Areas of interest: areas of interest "Meili Park"
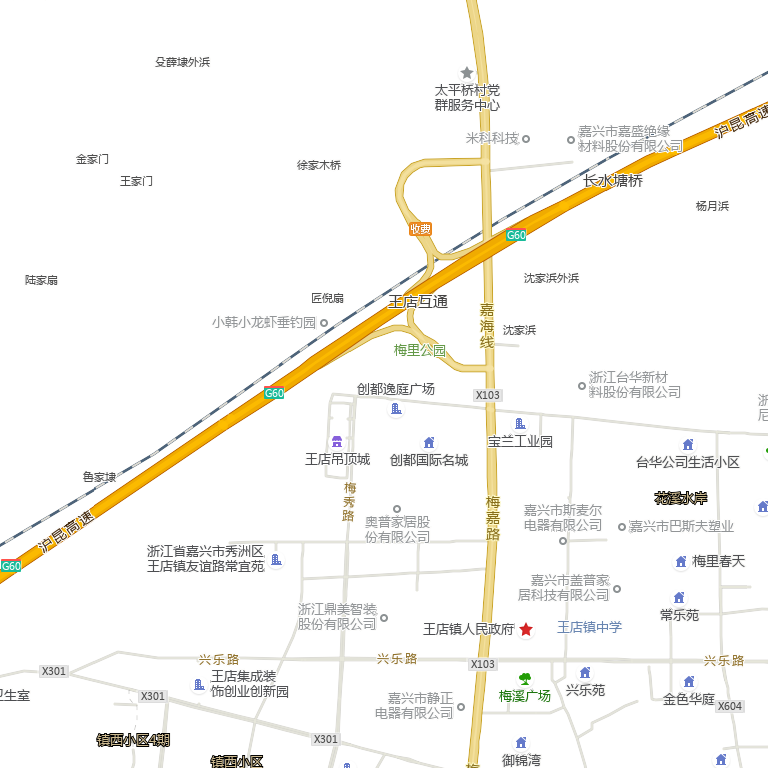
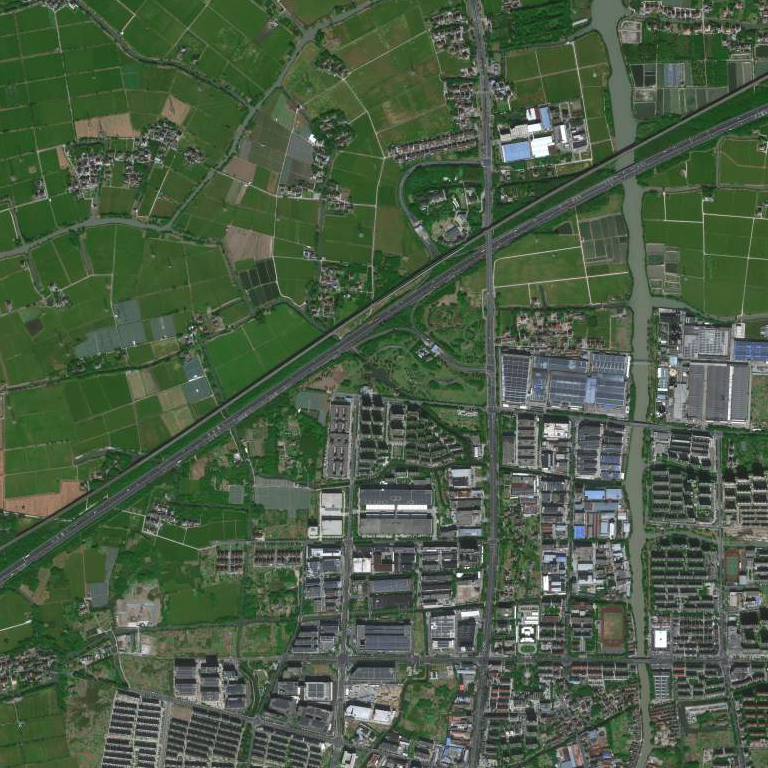